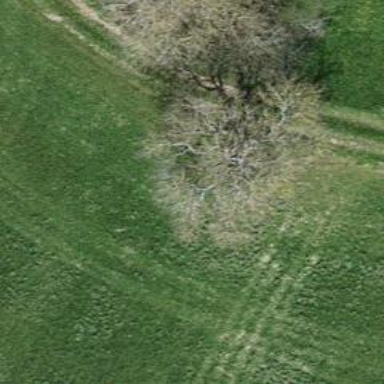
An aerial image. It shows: Single tag "natural: tree."